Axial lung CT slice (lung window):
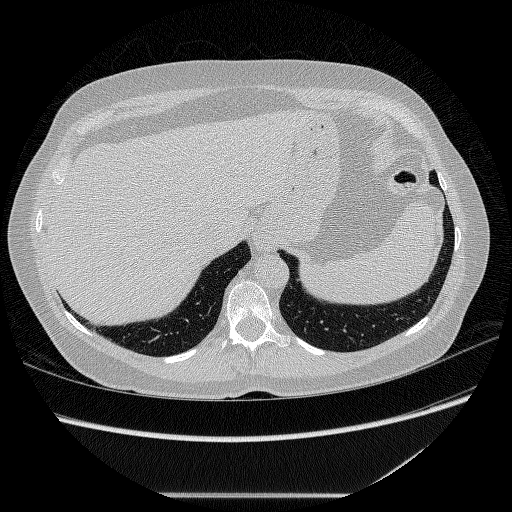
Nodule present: no